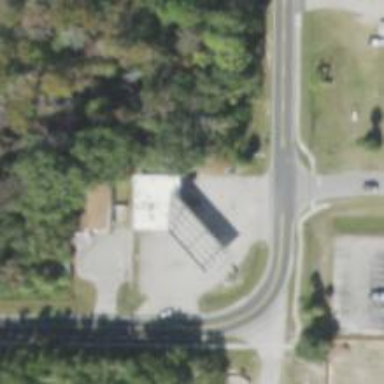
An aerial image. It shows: Convenience shop.